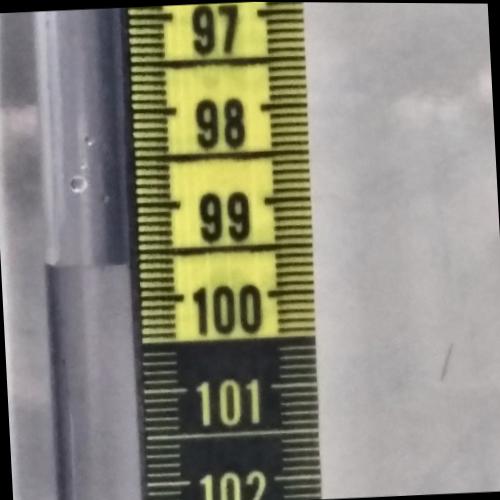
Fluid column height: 99.6 cm